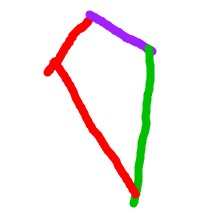
Shape: kite